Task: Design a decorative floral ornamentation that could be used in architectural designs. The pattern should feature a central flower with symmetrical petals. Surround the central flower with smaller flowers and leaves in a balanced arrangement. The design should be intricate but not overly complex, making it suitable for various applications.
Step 196:
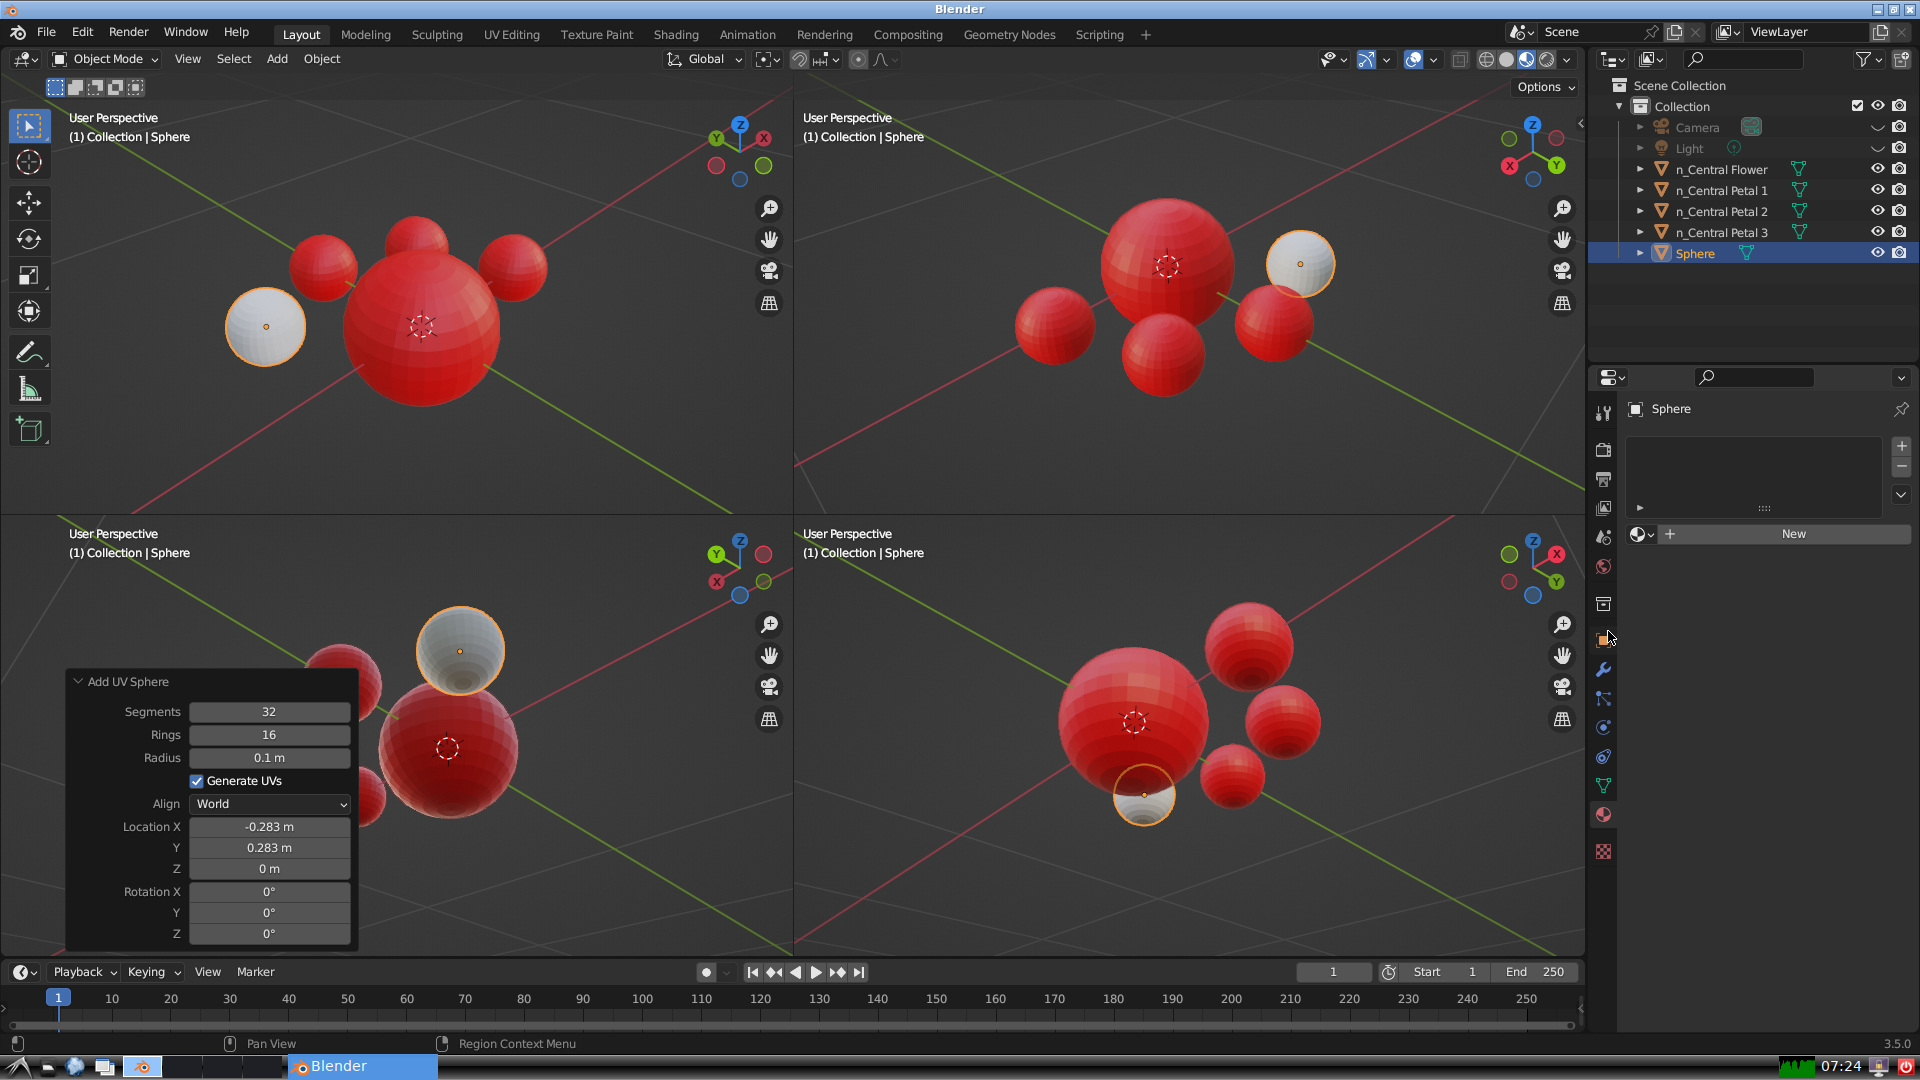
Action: click: no